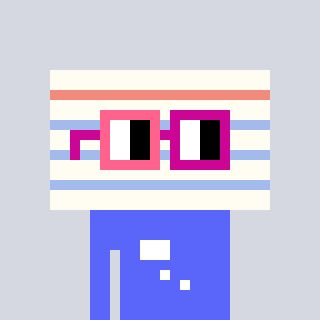
a pixel art character with square pink and red glasses, a empty notebook page-shaped head and a purple-colored body on a cool background